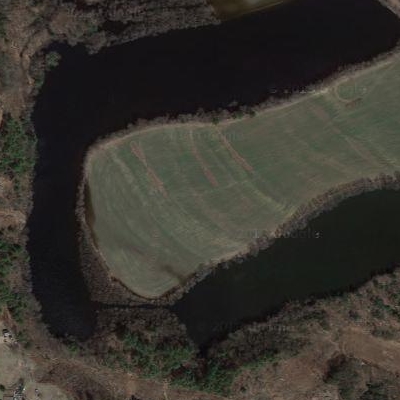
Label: RiverLake